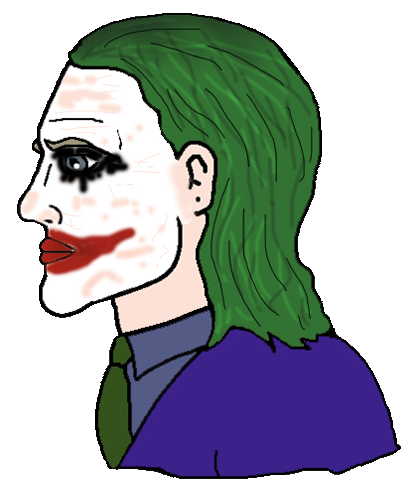
Label: 4_Yes_Chad